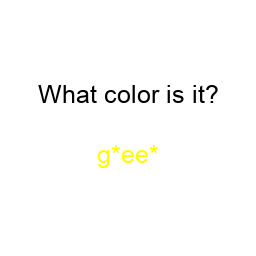
Color: yellow
Color name shown: green
Background color: white
Question text color: black